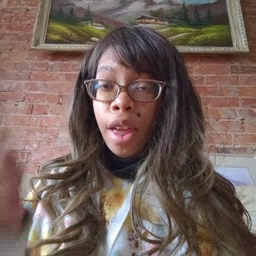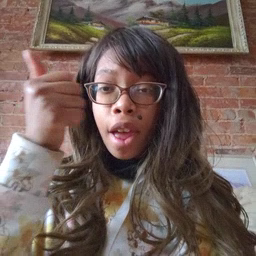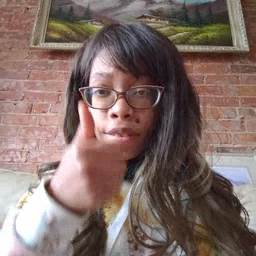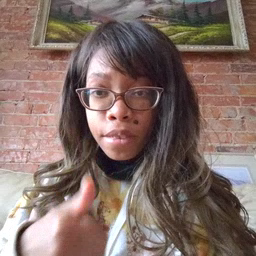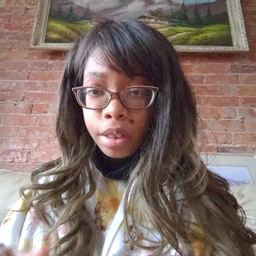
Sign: every